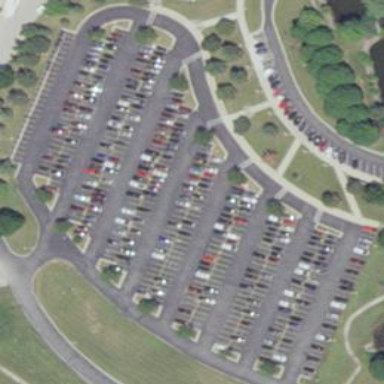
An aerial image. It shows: Parking area with surface.